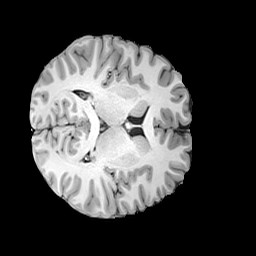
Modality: T1w
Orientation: axial
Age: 19
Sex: female
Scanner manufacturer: siemens
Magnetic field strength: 3 T
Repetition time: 2 s
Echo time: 0.0024 s